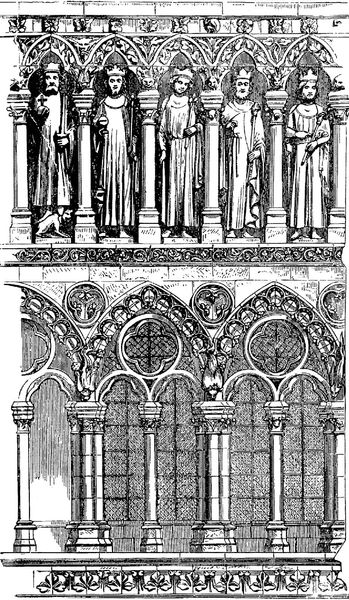
Titel: Westfassade der Kathedrale zu Amiens
Standort: Amiens, Kathedrale (EU - F)
Schlagwörter: blätter, mann, weiß, fenster, männer, schwarz, skizze, säule, säulen, zeichnung, rose, ornament, wand, architektur, falten, steine, kirche, figur, gewand, stehend, gotik, krone, rund, relief, papier, bogen, studie, grafik, graphik, empore, figuren, könig, spitz, galerie, arkade, druck, druckgraphik, druckgrafik, stich, schwarzweiß, entwurf, arkaden, kapitelle, kapitell, fries, sims, skulpturen, statuen, gotisch, obergaden, spitzbogen, spitzbögen, etagen, plan, könige, königin, kupferstich, durchbrochen, säulengang, bauplastik, kronen, aufriss, korintisch, nischen, vierpass, biforium, stifter, reichsapfel, attribute, stifterfiguren, naumburg, königsgalerie, kirchenwand, könog, afra